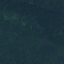
Land use / land cover: Forest